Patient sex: M
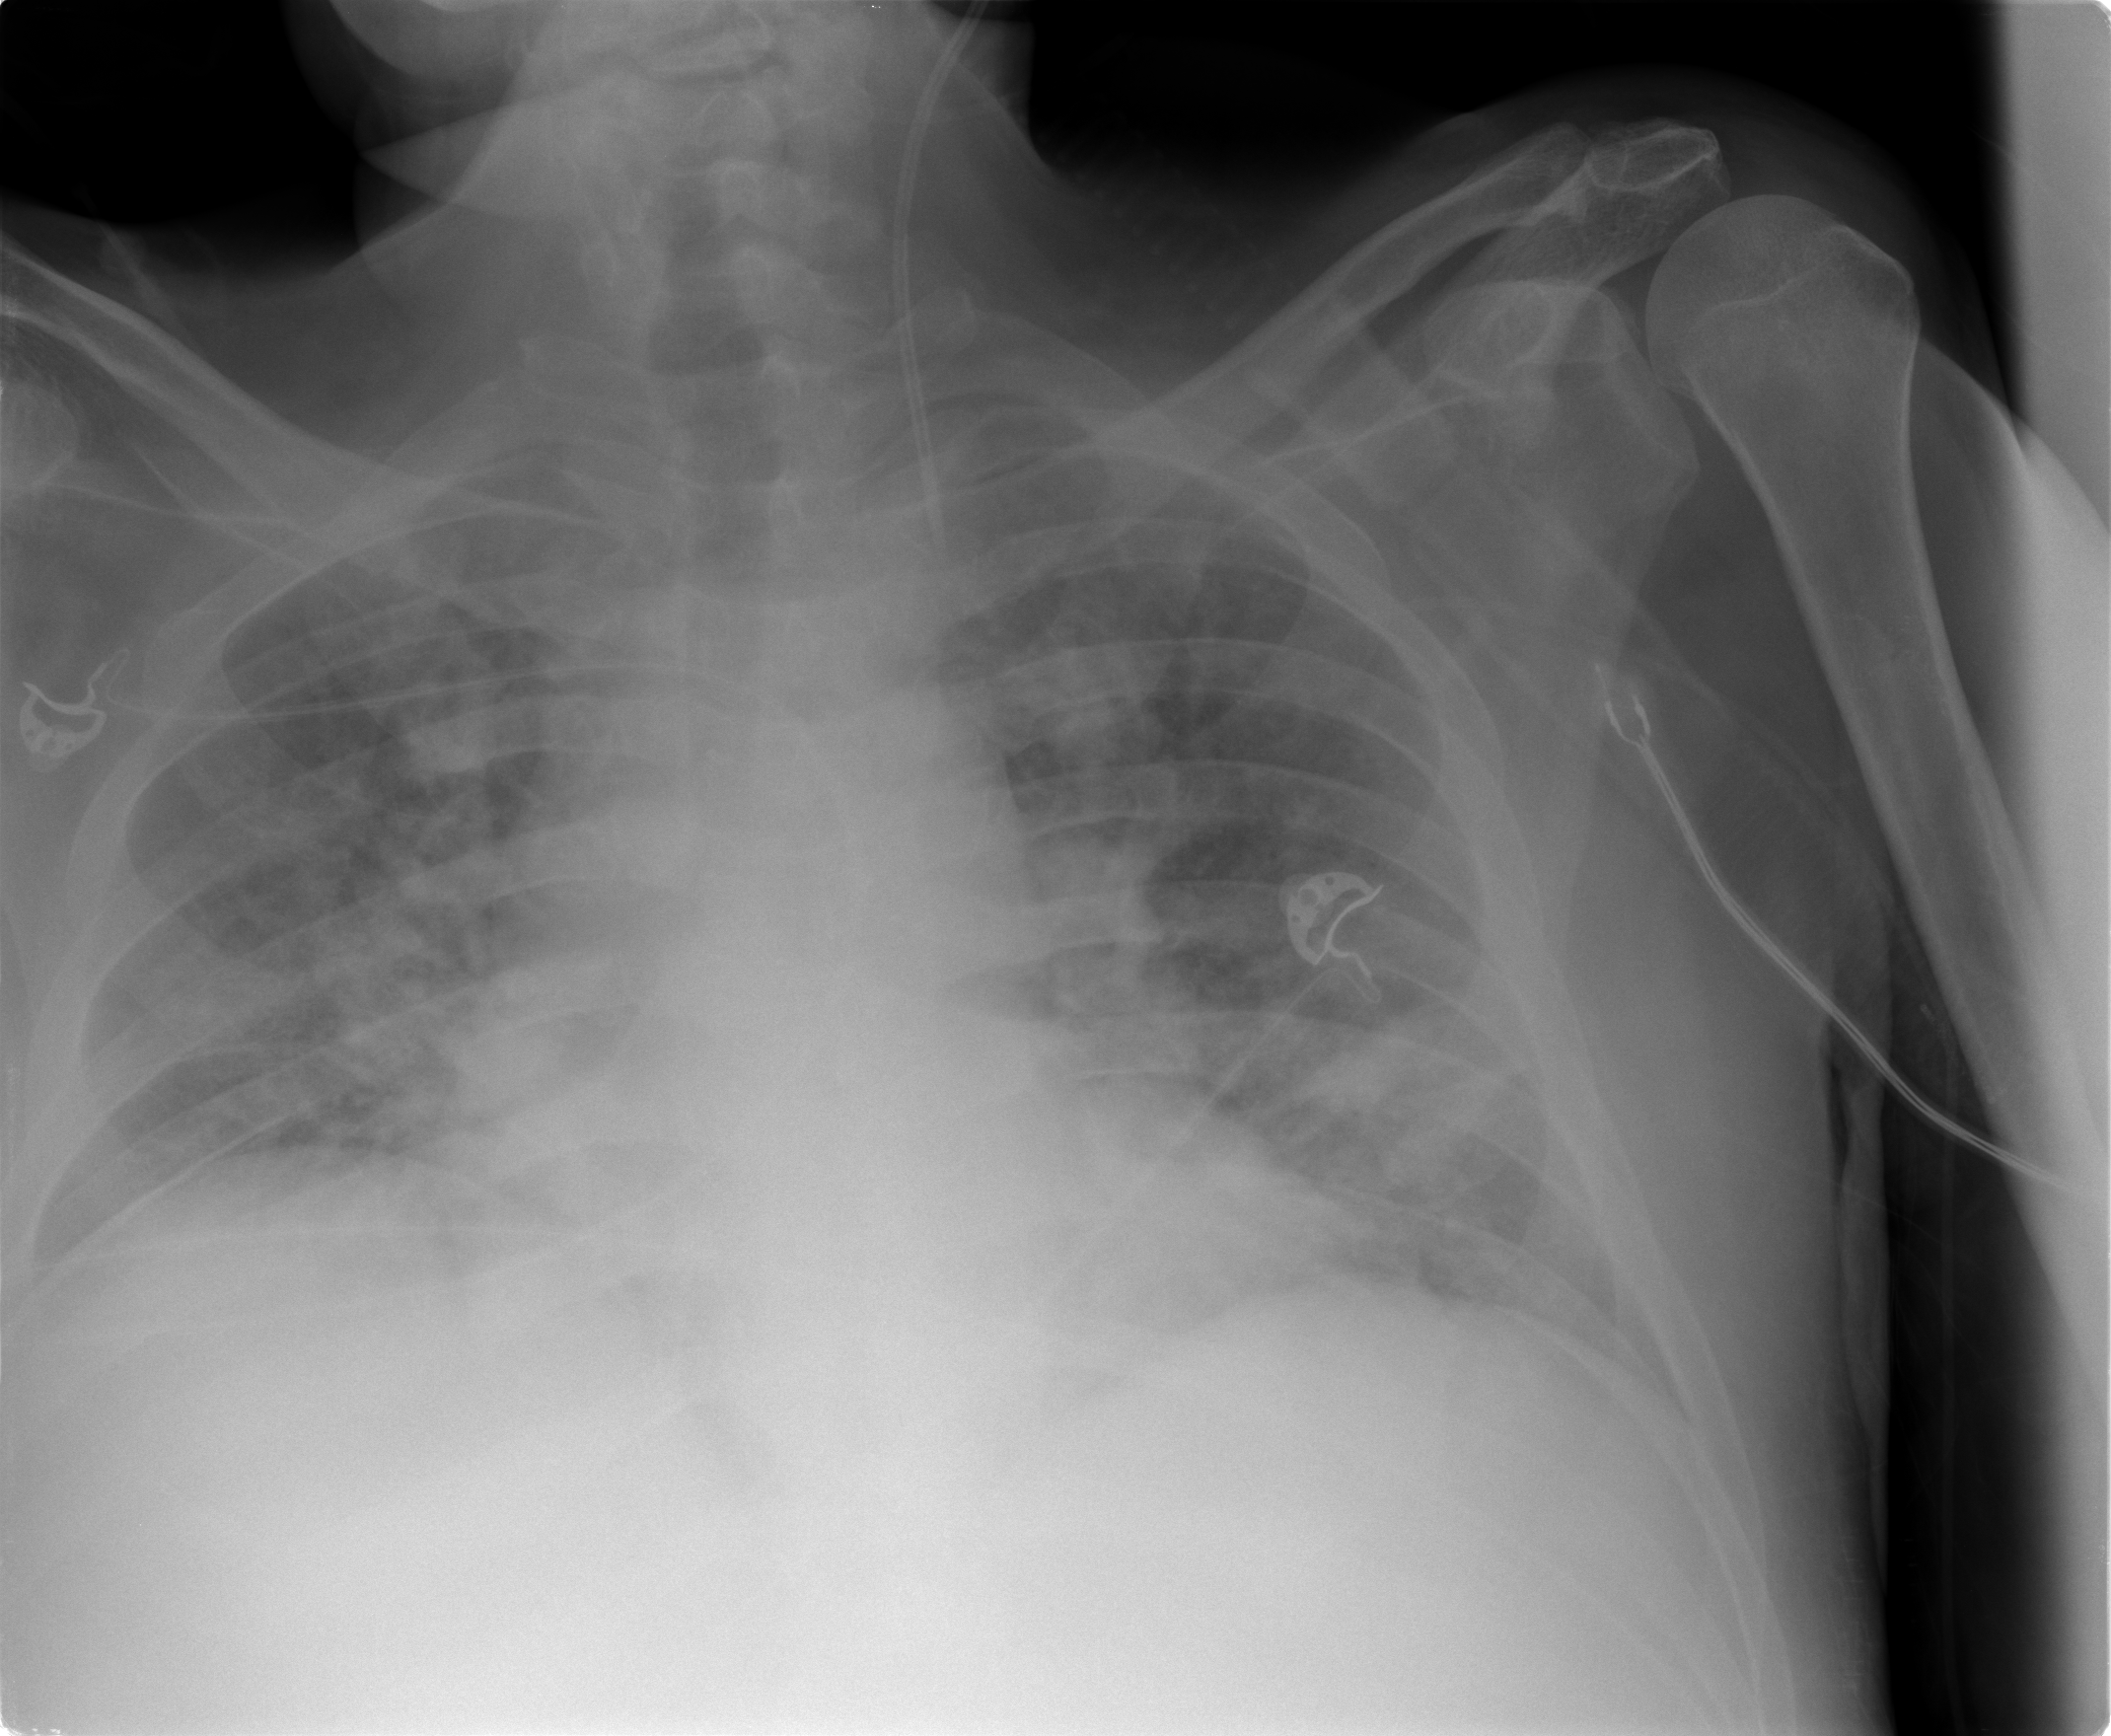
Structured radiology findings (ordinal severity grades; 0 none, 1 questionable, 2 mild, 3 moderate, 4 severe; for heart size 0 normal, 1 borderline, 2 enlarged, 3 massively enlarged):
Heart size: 0
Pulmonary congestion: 3
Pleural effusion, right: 2
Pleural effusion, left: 2
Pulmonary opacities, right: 3
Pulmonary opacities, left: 3
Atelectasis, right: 2
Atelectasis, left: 2